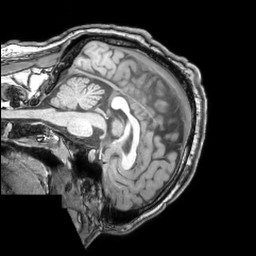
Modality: T1w
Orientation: sagittal
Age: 27
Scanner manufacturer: philips
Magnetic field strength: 3 T
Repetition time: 0.007 s
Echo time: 0.003501 s